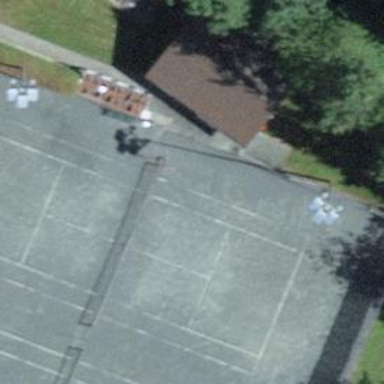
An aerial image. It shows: Tennis court in leisure pitch.